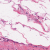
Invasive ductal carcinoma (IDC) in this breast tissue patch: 0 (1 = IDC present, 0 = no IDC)